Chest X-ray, AP view. Patient: 22 years old, sex M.
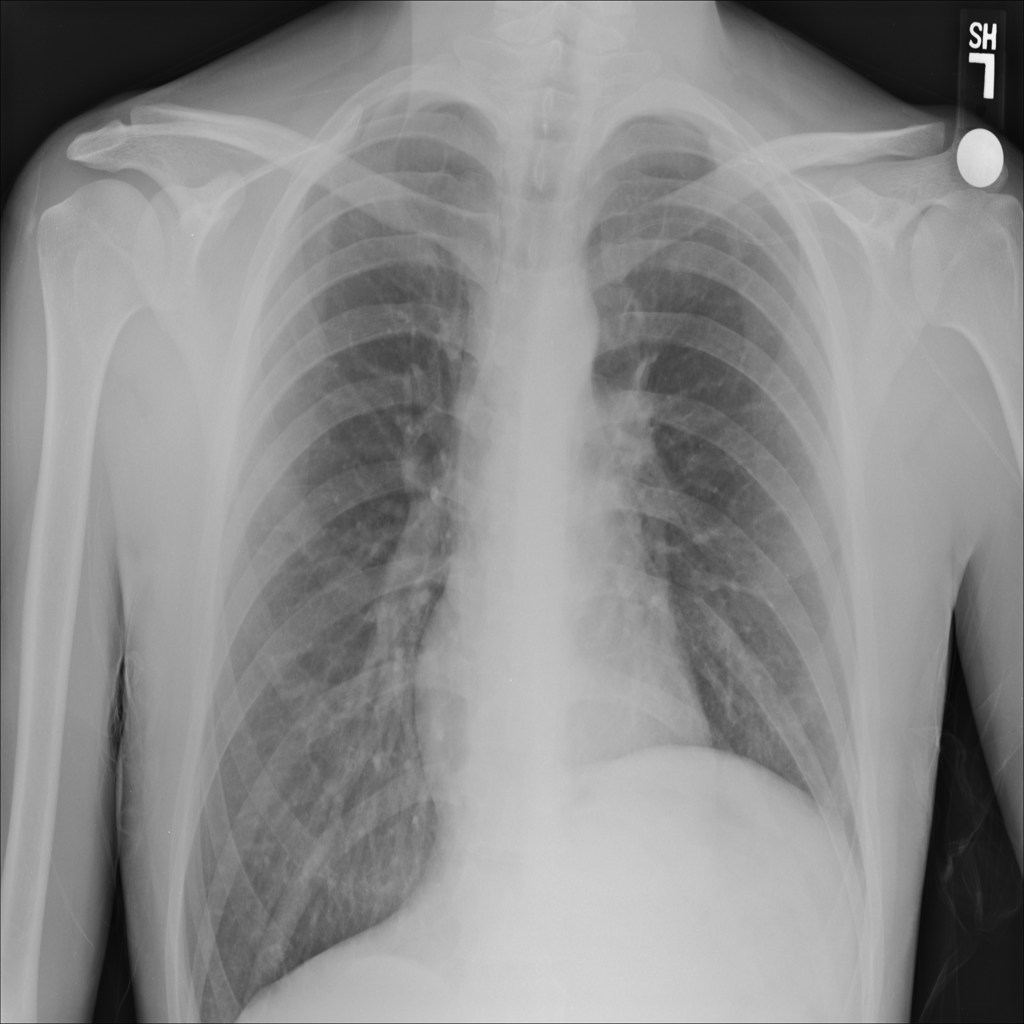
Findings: No Finding